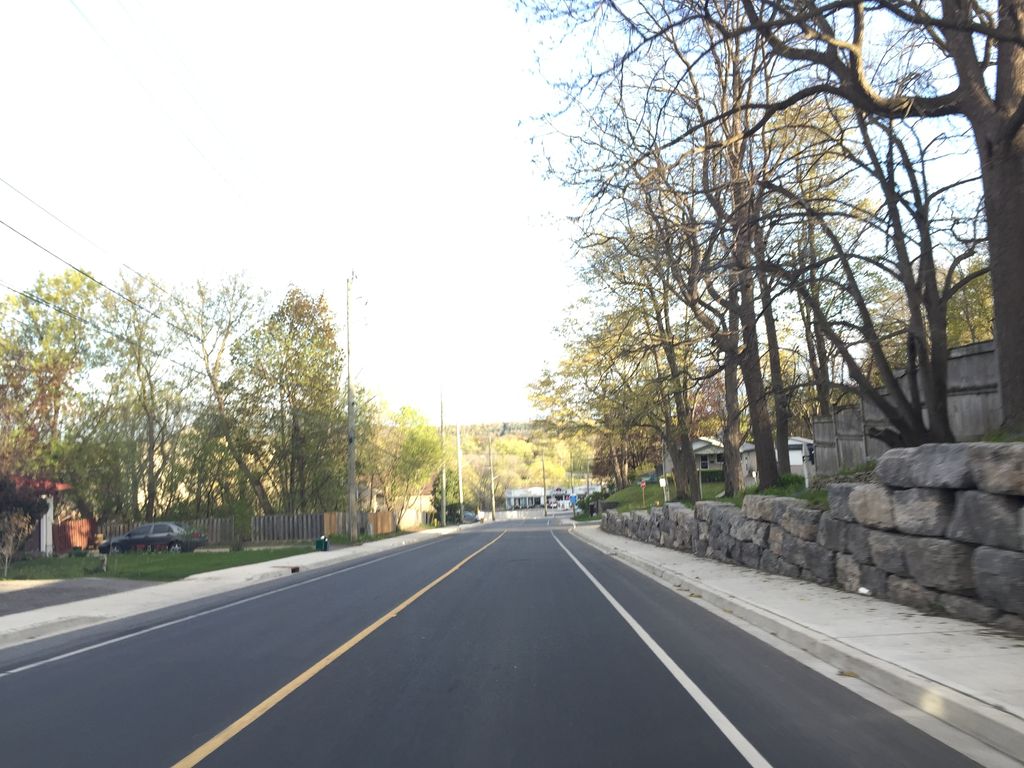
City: kitchener-waterloo